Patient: sex F, age 71
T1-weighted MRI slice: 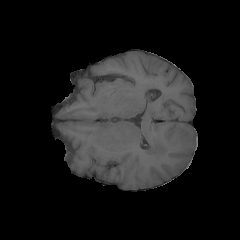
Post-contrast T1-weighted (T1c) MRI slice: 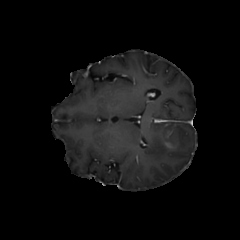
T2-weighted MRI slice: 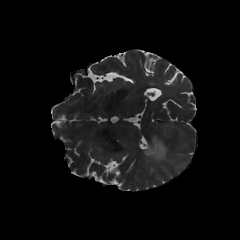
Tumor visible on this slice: yes
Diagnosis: Glioblastoma, IDH-wildtype
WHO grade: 4